Question: I'm reading Nicolai M. Josuttis's "The C++ standard library, a tutorial and reference", ed2.
He explains the heap data structure and related STL functions in page 607:
> The program has the following output:
'''
on entry: 3 4 5 6 7 5 6 7 8 9 1 2 3 4
after make_heap(): 9 8 6 7 7 5 5 3 6 4 1 2 3 4
after pop_heap(): 8 7 6 7 4 5 5 3 6 4 1 2 3
after push_heap(): 17 7 8 7 4 5 6 3 6 4 1 2 3 5
after sort_heap(): 1 2 3 3 4 4 5 5 6 6 7 7 8 17
'''

I'm wondering how could this be figured out? for example, why the leaf "4" under path 9-6-5-4 is the left side child of node "5", not the right side one? And after 'pop_heap' what's the tree structure then? In IDE debugging mode I could only see see the content of the vector, is there a way to figure out the tree structure?
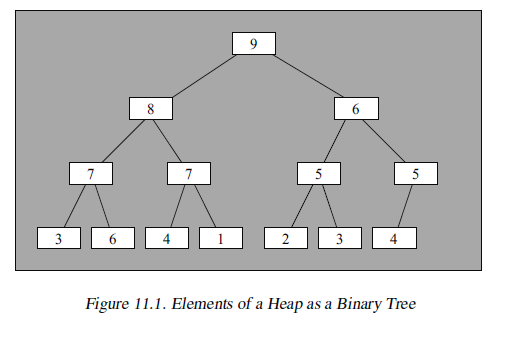
Answer: > why the leaf "4" under path 9-6-5-4 is the left side child of node "5", not the right side one?
Because if it was on the right side, that would mean there is a gap in the underlying vector. The tree structure is for illustrative purposes only. It is not a representation of how the heap is actually stored. The tree structure is mapped onto the underlying vector via a simple mathematical formula.
The root node of the tree is the first element of the vector (index 0). The index of the left child of a node is obtained from its parent's index by the simple formula: 'i * 2 + 1'. And the index of the right child is obtained by 'i * 2 + 2'.
> And after pop_heap what's the tree structure then?
The root node is swapped with the last element of the heap. Then, this element is pushed down the heap by swapping with the greater of its two children. This is repeated until it is in the correct position (i.e. it is not less than either of its children).
So after pop_heap, your tree looks like this:
'''
----- 8 -----
| |
---7--- ---6---
| | | |
-7- -4- -5- x5
| | | | | | x
3 6 4 1 2 3 9
'''
The 9 is not actually part of the heap anymore, but it is still part of the vector until you erase it, via a call 'pop_back' or similar.
'std::pop_heap'